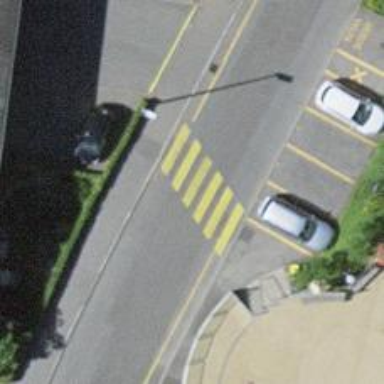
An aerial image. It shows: Marked crossing on the road.